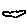
Label: cloud